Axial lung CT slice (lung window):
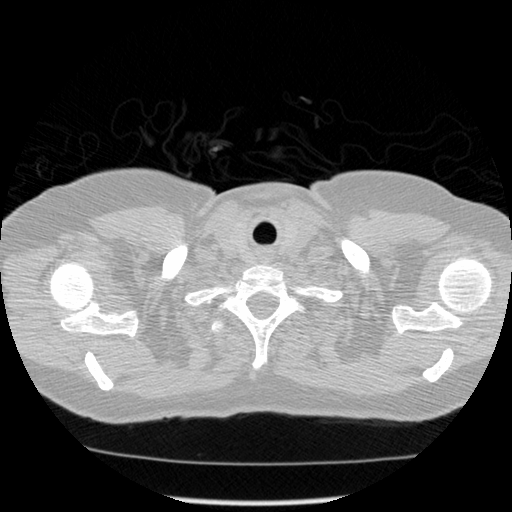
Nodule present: no